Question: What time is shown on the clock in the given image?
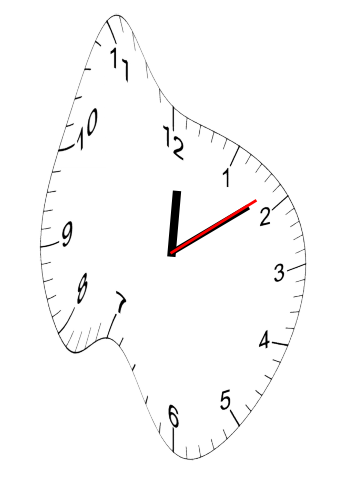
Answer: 12:09:09